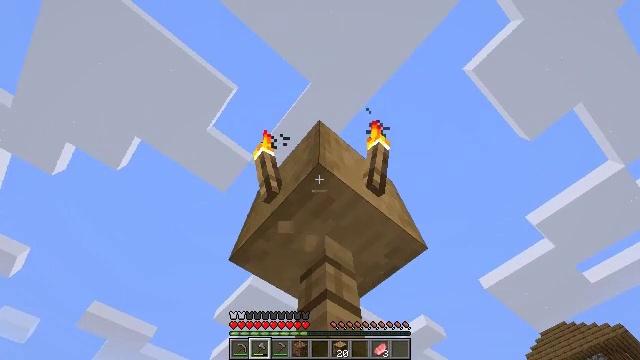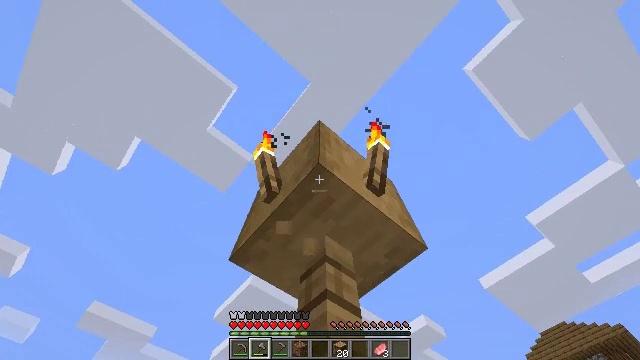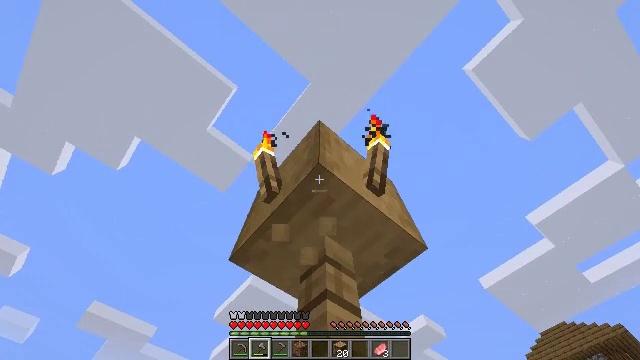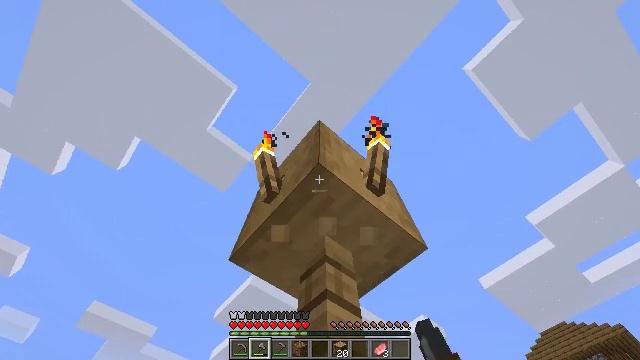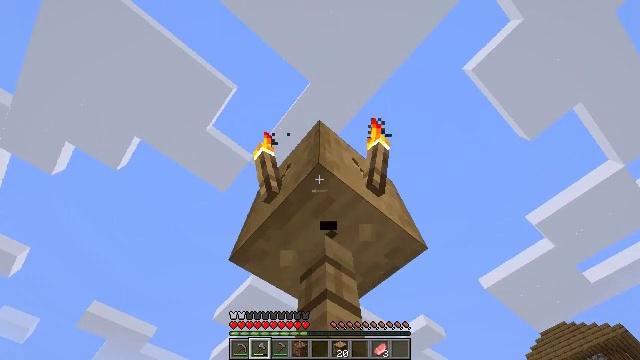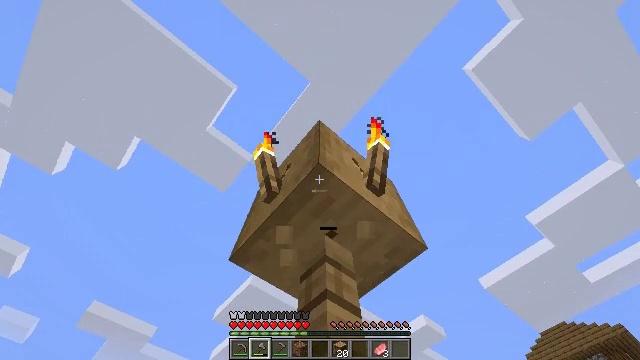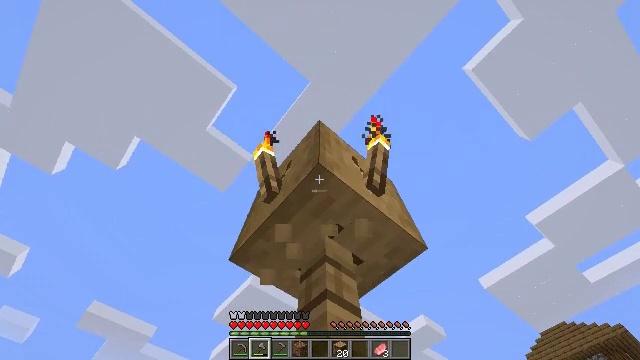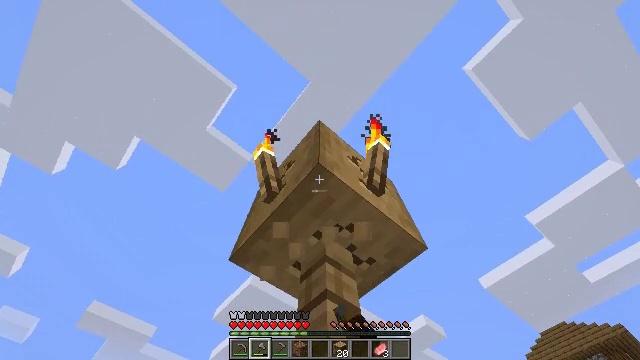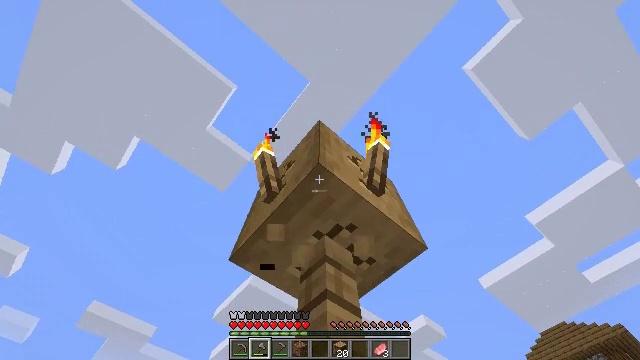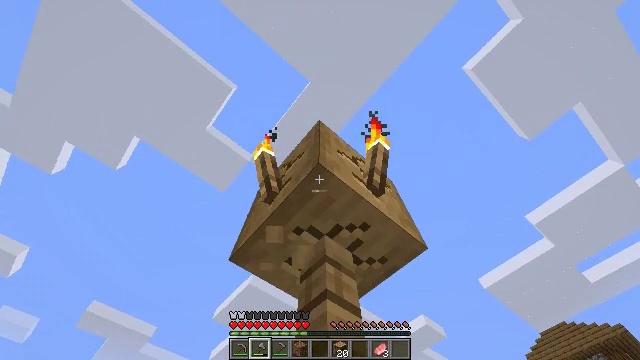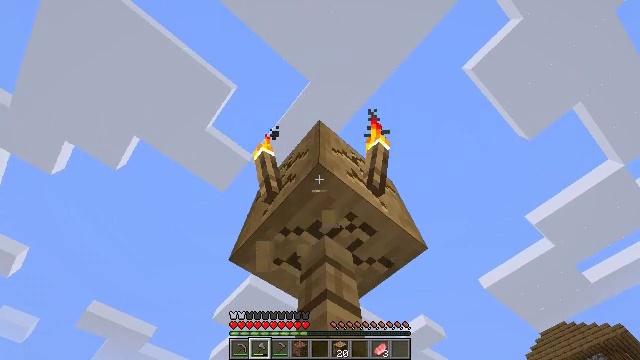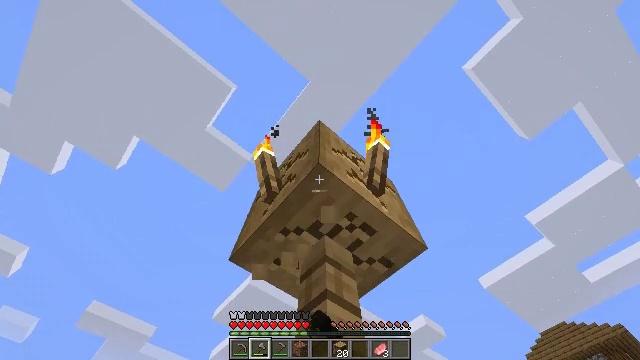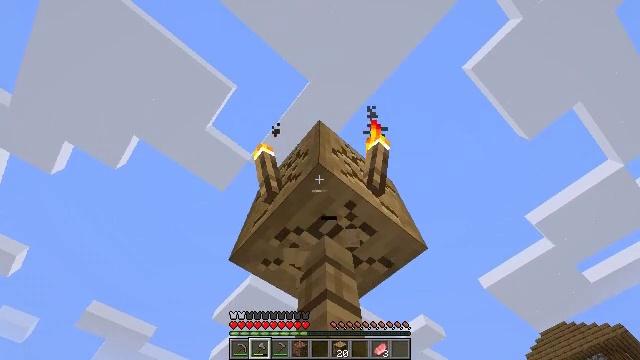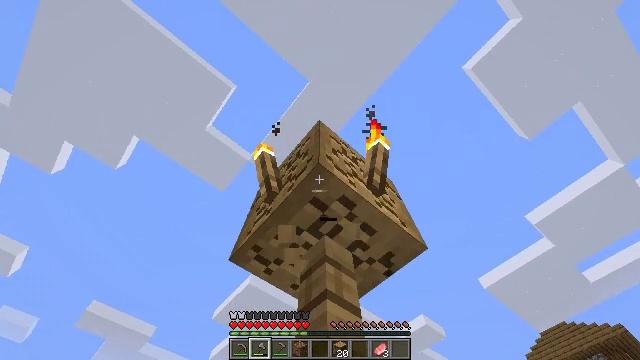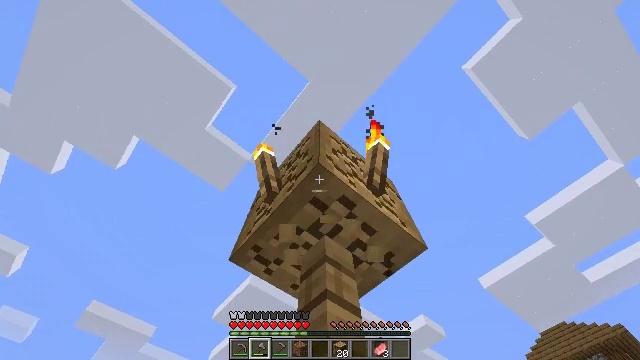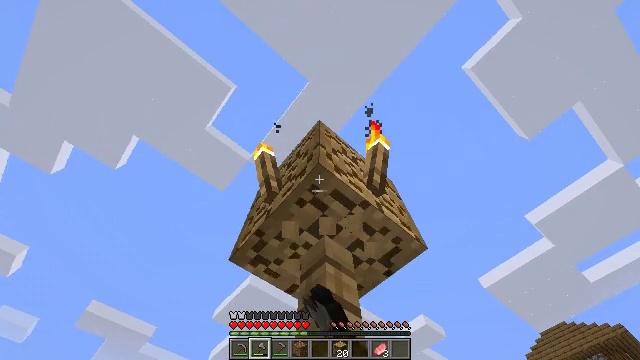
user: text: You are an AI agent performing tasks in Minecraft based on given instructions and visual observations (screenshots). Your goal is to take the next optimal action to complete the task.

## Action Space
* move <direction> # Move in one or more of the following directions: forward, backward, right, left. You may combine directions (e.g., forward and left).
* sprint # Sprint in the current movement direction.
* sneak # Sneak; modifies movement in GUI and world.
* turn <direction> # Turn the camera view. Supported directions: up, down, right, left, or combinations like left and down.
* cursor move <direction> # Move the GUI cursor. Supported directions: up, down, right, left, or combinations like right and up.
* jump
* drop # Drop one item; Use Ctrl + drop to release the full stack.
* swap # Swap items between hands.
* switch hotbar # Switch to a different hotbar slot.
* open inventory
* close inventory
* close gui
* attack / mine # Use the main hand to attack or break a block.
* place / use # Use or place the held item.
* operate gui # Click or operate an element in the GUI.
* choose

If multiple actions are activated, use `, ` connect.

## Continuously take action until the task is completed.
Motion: motion action
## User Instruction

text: Break the stripped oak wood blocks.
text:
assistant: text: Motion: no_op
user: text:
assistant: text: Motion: attack / mine
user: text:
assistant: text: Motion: attack / mine
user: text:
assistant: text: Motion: attack / mine
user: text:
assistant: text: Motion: attack / mine
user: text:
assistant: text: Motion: attack / mine
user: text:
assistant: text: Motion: attack / mine
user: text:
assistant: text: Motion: attack / mine
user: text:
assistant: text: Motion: attack / mine
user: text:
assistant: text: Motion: attack / mine
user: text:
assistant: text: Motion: attack / mine
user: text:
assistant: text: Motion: attack / mine
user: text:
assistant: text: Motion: attack / mine
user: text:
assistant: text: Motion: attack / mine
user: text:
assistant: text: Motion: attack / mine
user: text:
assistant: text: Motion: attack / mine
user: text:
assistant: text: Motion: attack / mine
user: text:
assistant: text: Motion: attack / mine
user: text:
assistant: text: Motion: attack / mine
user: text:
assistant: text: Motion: attack / mine
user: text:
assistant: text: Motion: attack / mine
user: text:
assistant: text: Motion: attack / mine
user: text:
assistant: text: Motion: attack / mine
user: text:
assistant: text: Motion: no_op
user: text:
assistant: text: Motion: turn down
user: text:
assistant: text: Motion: turn down
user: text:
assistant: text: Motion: turn right and down
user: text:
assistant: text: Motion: turn right and down
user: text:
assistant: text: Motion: no_op
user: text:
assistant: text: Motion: no_op